Question: I have an edge animation. I am using 'whmcs' header template.
'''
<!--Adobe Edge Runtime-->
<meta http-equiv="X-UA-Compatible" content="IE=Edge">
<script type="text/javascript" charset="utf-8" src="templates/{$template}/edge.5.0.1.min.js"></script>
<style>
.edgeLoad-navalti { visibility:hidden; }
</style>
<script>
AdobeEdge.loadComposition("Untitled-1", "navalti",{
scaleToFit: "none",
centerStage: "vertical",
minW: "1024px",
maxW: "undefined",
width: "1920px",
height: "250px"
}, {"dom":{}}, {"dom":{}});
</script>
<!--Adobe Edge Runtime End-->
'''
And editing animation area '<div>':
'''
<div id="Stage" class="navalti">
<div id="Stage_Rectangle" class="edgeLoad-navalti"></div>
</div>
'''
But when opening the site in Chrome, I get this error:

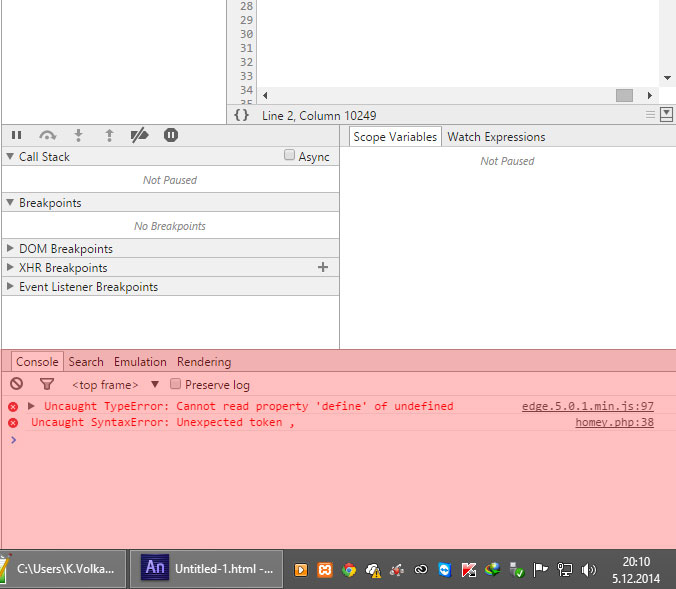
Answer: You can not use { or } in whmcs templates.
Try
'''
<meta http-equiv="X-UA-Compatible" content="IE=Edge">
<script type="text/javascript" charset="utf-8" src="templates/{$template}/edge.5.0.1.min.js"></script>
{literal}
<style>
.edgeLoad-navalti { visibility:hidden; }
</style>
<script>
AdobeEdge.loadComposition("Untitled-1", "navalti",{
scaleToFit: "none",
centerStage: "vertical",
minW: "1024px",
maxW: "undefined",
width: "1920px",
height: "250px"
}, {"dom":{}}, {"dom":{}});
</script>
{/literal}
<!--Adobe Edge Runtime End-->
'''